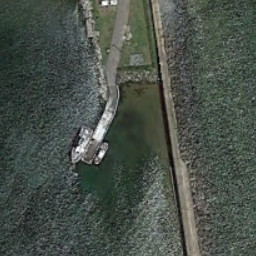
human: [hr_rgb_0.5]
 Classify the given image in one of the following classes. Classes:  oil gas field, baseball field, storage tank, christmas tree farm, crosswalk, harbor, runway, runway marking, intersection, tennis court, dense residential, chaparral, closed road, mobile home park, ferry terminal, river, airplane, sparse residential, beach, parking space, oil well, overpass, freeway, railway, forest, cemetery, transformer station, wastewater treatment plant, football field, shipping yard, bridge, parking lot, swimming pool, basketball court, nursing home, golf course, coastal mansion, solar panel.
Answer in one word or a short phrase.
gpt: ferry terminal